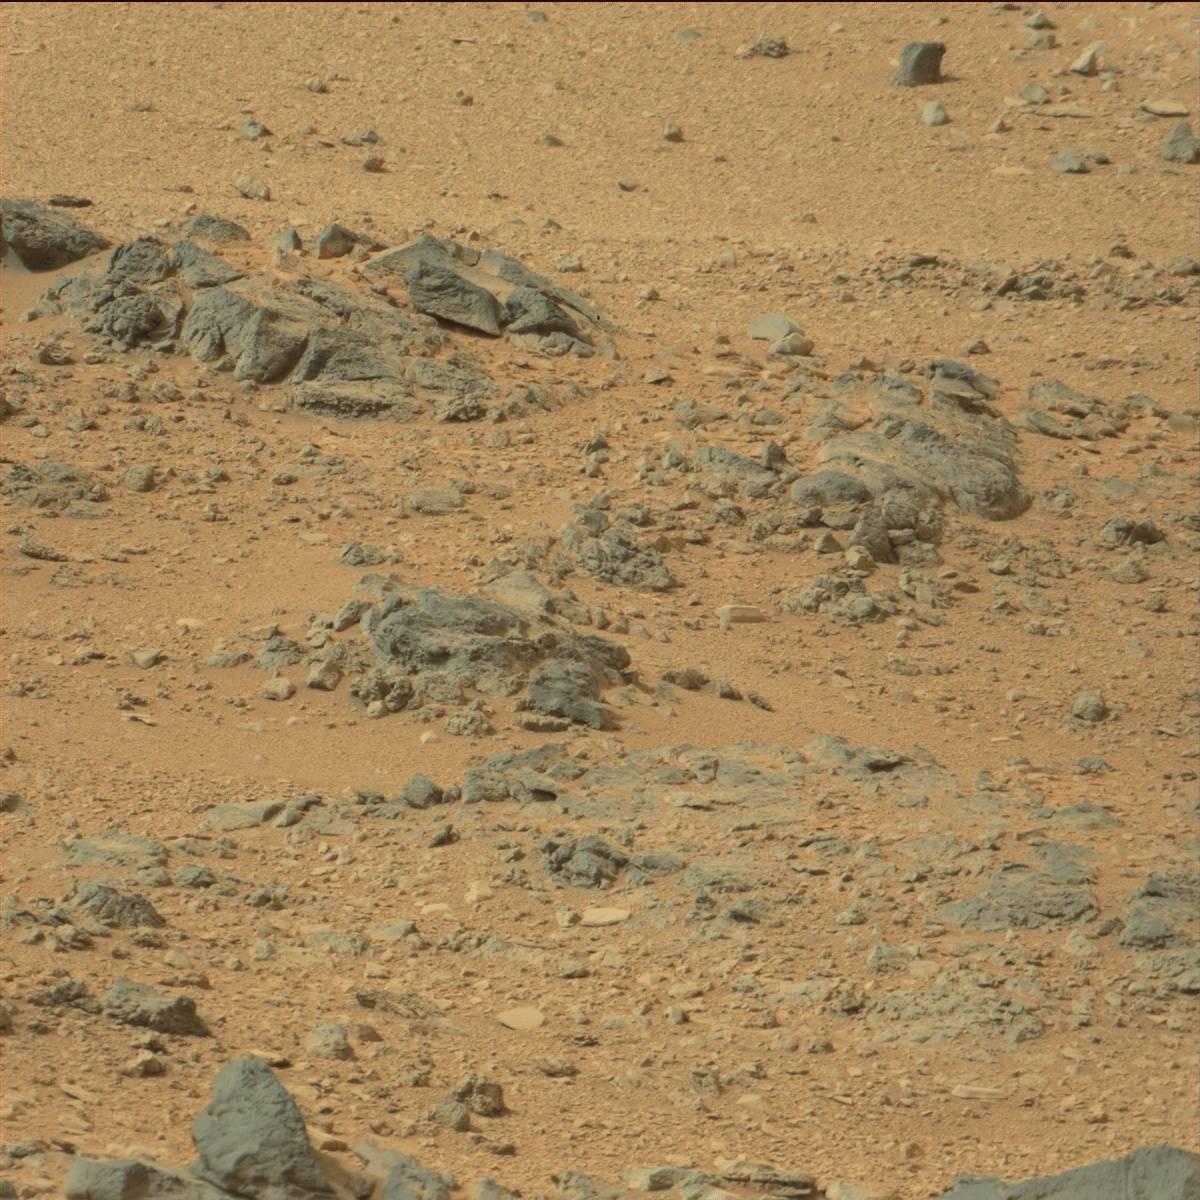
Terrain classes present: Bedrock, Sand / Soil